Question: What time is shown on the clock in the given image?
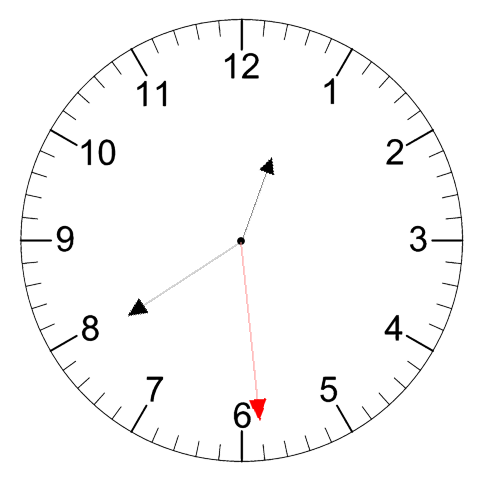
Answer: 12:39:29